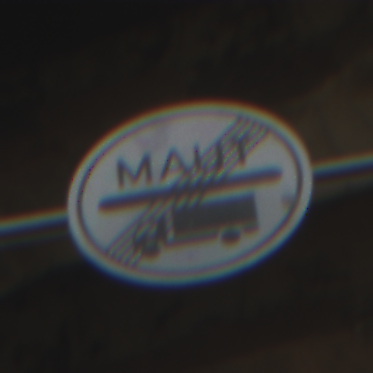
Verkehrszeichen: EndeMautpflicht
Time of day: Midday
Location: Roofed (Beach)
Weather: Overcast
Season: NotSpecified
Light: Natural